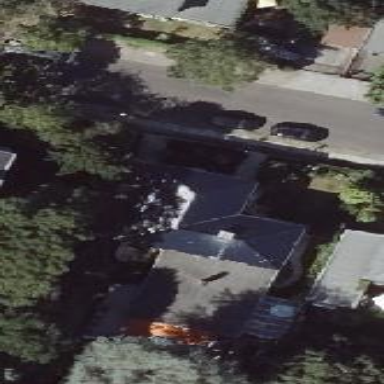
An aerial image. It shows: Hipped roof house.